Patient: sex M, age 57
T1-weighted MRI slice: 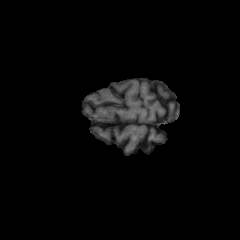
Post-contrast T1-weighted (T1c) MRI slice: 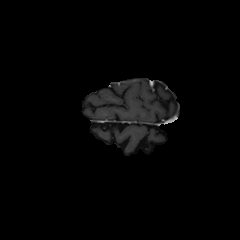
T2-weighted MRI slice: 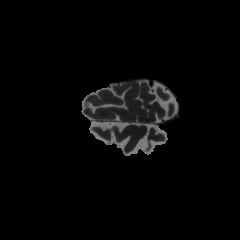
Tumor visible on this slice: no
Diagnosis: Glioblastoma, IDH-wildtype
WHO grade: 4